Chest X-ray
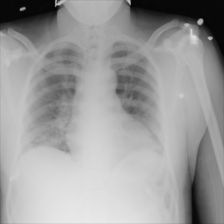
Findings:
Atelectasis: positive
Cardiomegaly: negative
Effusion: negative
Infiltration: positive
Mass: negative
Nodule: negative
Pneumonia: negative
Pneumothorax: negative
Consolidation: negative
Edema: negative
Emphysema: negative
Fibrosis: negative
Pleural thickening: negative
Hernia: negative